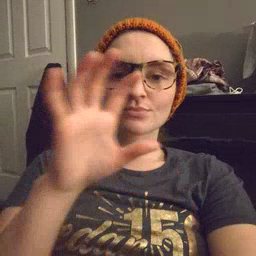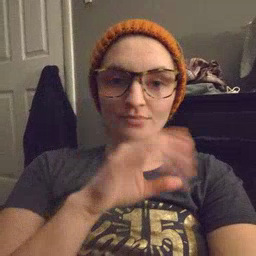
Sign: cloud